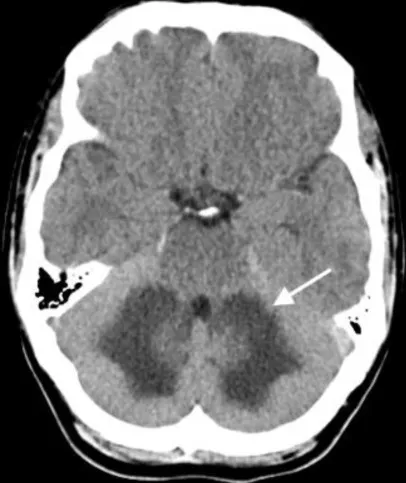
Axial head computed tomography (CT). Symmetric low attenuation lesions involving bilateral cerebellum measuring 5cm by 3cm are suspicious for acute to subacute infarct.
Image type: radiology (ct)